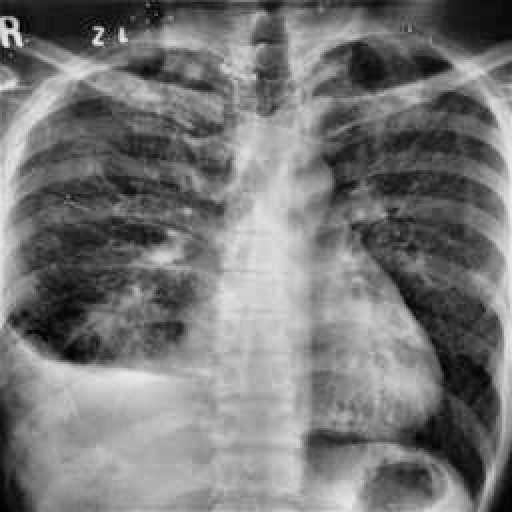
Finding: TUBERCULOSIS